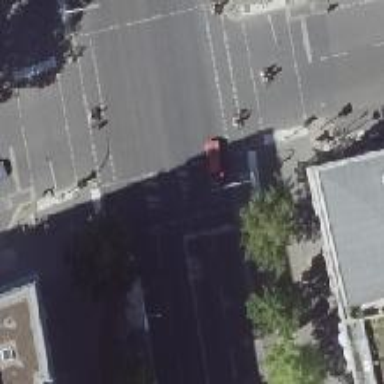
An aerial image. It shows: Asphalt footway with crossing controlled by traffic signals.